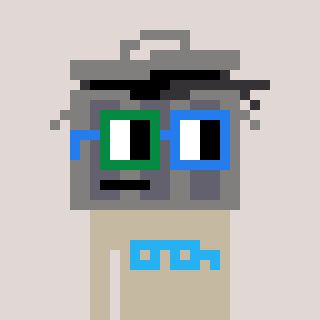
a pixel art character with square green and blue glasses, a trashcan-shaped head and a bege-colored body on a warm background